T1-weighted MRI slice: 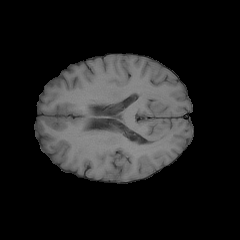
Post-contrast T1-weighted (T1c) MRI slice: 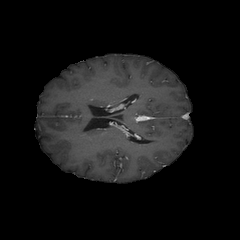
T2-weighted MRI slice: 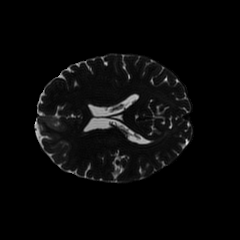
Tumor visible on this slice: yes